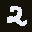
Label: 2